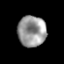
Tissue: prostate
Cell type: T cells
Senescence score: 0.3421
Nuclear area (px): 860
Mean DAPI intensity: 151.872